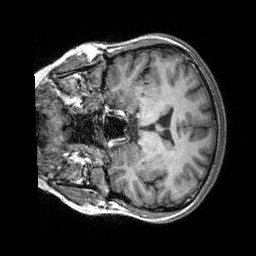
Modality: T1w
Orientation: coronal
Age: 20
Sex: female
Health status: healthy
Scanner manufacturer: siemens
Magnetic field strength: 3 T
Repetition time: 2.3 s
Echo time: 0.00303 s